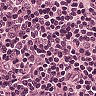
Metastatic tissue present: no